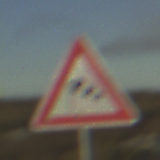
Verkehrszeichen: SeitenwindVonLinks
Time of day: SunriseSunset
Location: Outdoor (Nature)
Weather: PartlyCloudy
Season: NotSpecified
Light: Natural